Question: I have allocated 500GB for an instance. When I run the command 'df -H', this is what I get:

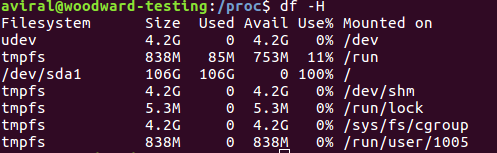
Answer: It turns out, I needed to reboot the instance for new settings: which was Disk space to 500GB from 100GB.